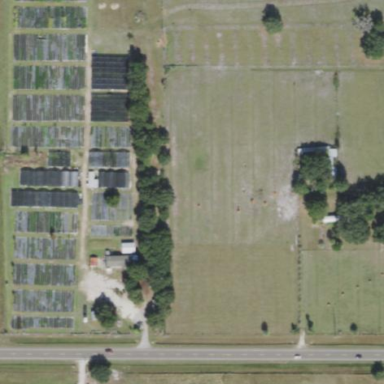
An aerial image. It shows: Plant nursery specializing in trees.